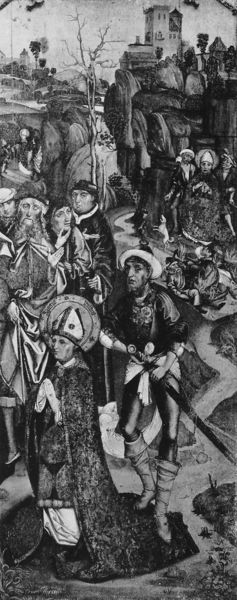
Titel: Memminger Altar, Martyrium des hl. Levinus
Künstler: Michael Wolgemut
Standort: Nürnberg, St. Lorenz (EU - D - B)
Schlagwörter: baum, dunkel, gruppe, männer, schwarz, weg, bild, bischof, papst, detail, burg, schwert, knien, stiefel, beten, ritter, altar, heiligenschein, mitra, aussschnitt